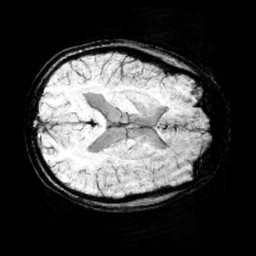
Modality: minIP
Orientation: axial
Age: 11
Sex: female
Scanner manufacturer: siemens
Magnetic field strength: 3 T
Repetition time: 0.027 s
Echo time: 0.02 s